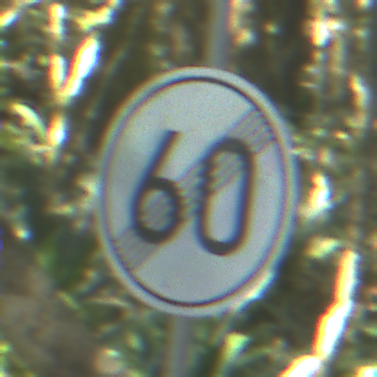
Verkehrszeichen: EndeGeschwindigkeit60
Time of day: Midday
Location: Outdoor (Nature)
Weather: Clear
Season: NotSpecified
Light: Natural